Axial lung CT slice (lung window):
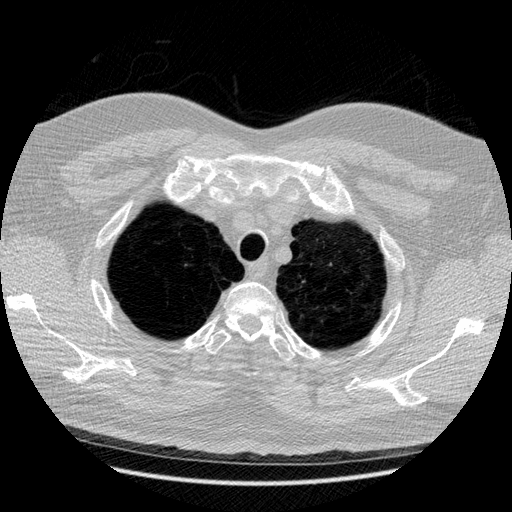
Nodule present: no